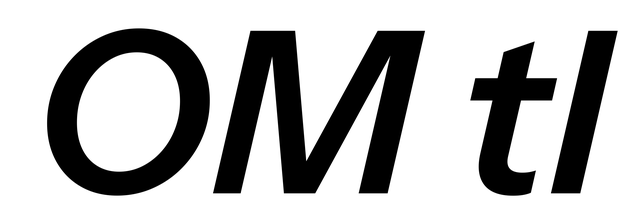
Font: InstrumentSans-Italic_SemiBold_Italic